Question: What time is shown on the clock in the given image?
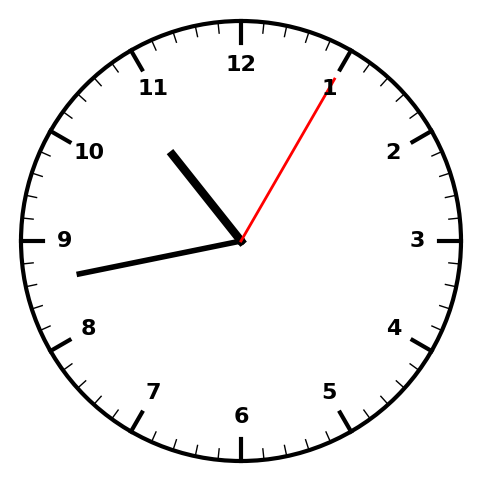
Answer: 10:43:05